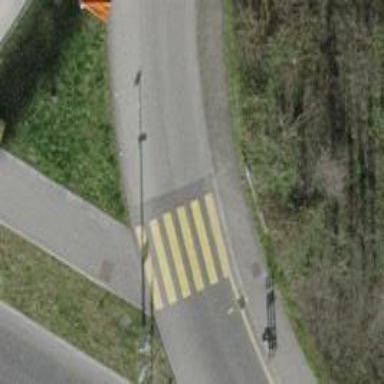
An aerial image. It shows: Uncontrolled zebra crossing on the road.